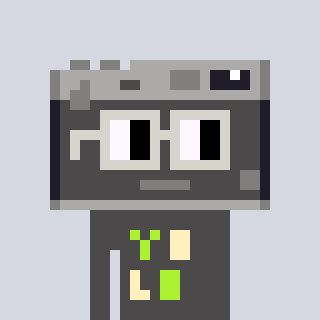
a pixel art character with square light gray glasses, a camera-shaped head and a grayscale-colored body on a cool background